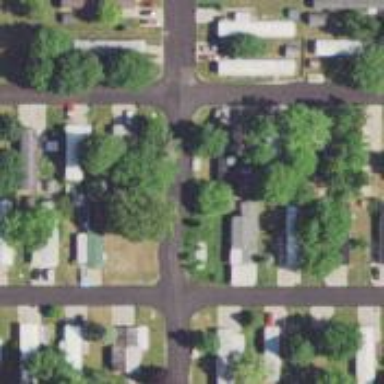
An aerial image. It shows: Residential road.